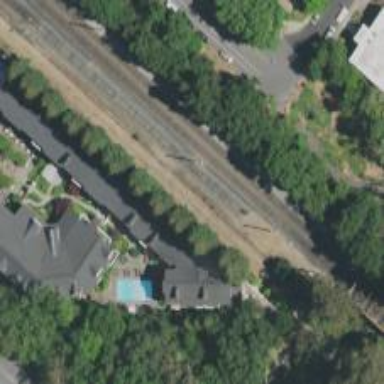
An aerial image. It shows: Railway track.